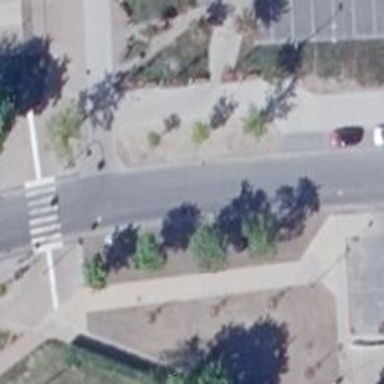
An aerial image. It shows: Sidewalk.